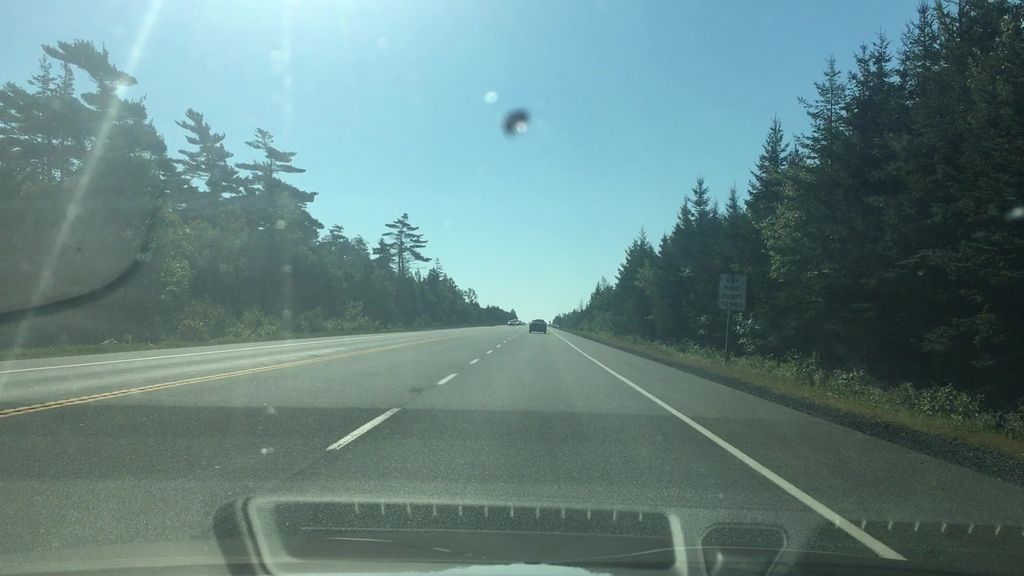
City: halifax